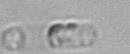
Label: Skeletonema